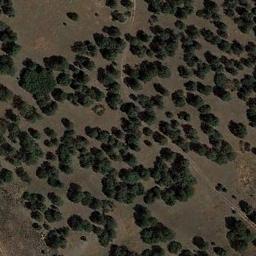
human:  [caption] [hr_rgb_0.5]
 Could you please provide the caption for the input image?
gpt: A lot of disconnected chaparrals grow on the wasteland .

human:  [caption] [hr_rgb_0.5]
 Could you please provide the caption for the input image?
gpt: The chaparral is consist of many green bushes on the desert .

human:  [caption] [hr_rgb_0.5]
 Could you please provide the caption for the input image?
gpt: There are several trees and some weeds in this desert .

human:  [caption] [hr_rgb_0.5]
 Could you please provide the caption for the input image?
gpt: Chaparral is evenly distributed on the sand .

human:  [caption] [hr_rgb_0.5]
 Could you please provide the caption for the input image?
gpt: The vegetation in the chaparral is approximately the same size .